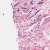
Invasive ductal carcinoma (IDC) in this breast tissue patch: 0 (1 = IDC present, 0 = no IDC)